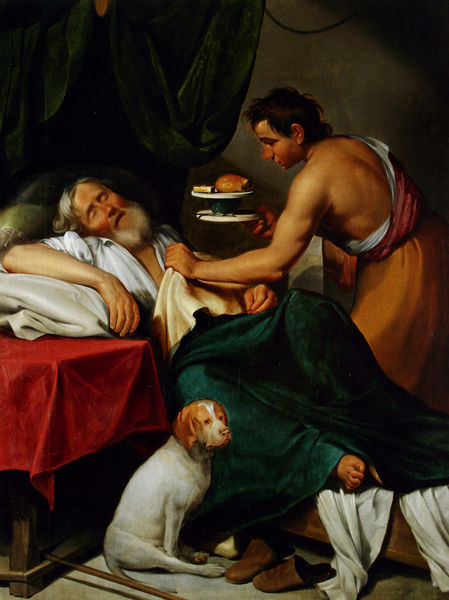
Titel: Die Rückkehr Esaus
Künstler: Ulrich Loth
Standort: München
Institution: Bayerische Staatsgemäldesammlungen
Schlagwörter: dunkel, fuß, gemälde, hand, mann, nackt, schatten, schlaf, umhang, weiß, gelb, grün, ocker, sitzen, braun, grau, haar, hell, holz, kleid, licht, männer, nase, orange, profil, rücken, schwarz, szene, tisch, zimmer, hund, obst, rot, tier, tuch, teppich, alt, bart, hemd, jung, arm, augen, barock, diener, falten, halten, inkarnat, samt, tablett, teller, tod, tot, toter, trauer, vollbart, hände, tischbein, tischdecke, tischtuch, vorhang, öl, boden, gewand, haare, interieur, schnur, sessel, tücher, decke, nachthemd, vater, kontrast, genre, stock, hündchen, taille, füße, ruhe, ecke, liegen, schlafen, zwei, alter mann, schuhe, stab, silhouette, kissen, essen, muskeln, bett, brot, bettgestell, kordel, sandalen, laken, platte, junge, liegend, oberkörper, geschlossen, gründ, serviette, alter, krank, speisen, reichen, arzt, medizin, mahlzeit, liege, bettpfosten, servieren, pantoffel, schlappen, jüngling, junger mann, männlich, sklave, sterben, kranker, jagdhund, antik, hilfe, krankheit, leiden, muskel, toga, leder, antikisierend, treu, verwundet, tunika, ohnmacht, etagere, sohn, hausschuhe, pantoffeln, helfen, sterbender, ren, treue, römisch, sorge, lager, fürsorge, zudecken, krankenlager, pflege, verwundung, speise, samariter, sterbebett, helfer, bringen, bassett, verlust, petrol, pfleger, beagle, blu, bettstatt, spät, ganymed, totenlager, amr, bette, likalfarben, rrot, sch0ßhund, fieber, ohnmächtig, reicht, rote decke, k, schöpft, 1650, schlafender mann, altenpflege, musken, brigen, kunkel, tisch sessel